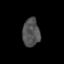
Tissue: prostate
Cell type: T cells
Senescence score: 0.3083
Nuclear area (px): 476
Mean DAPI intensity: 81.418